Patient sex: F
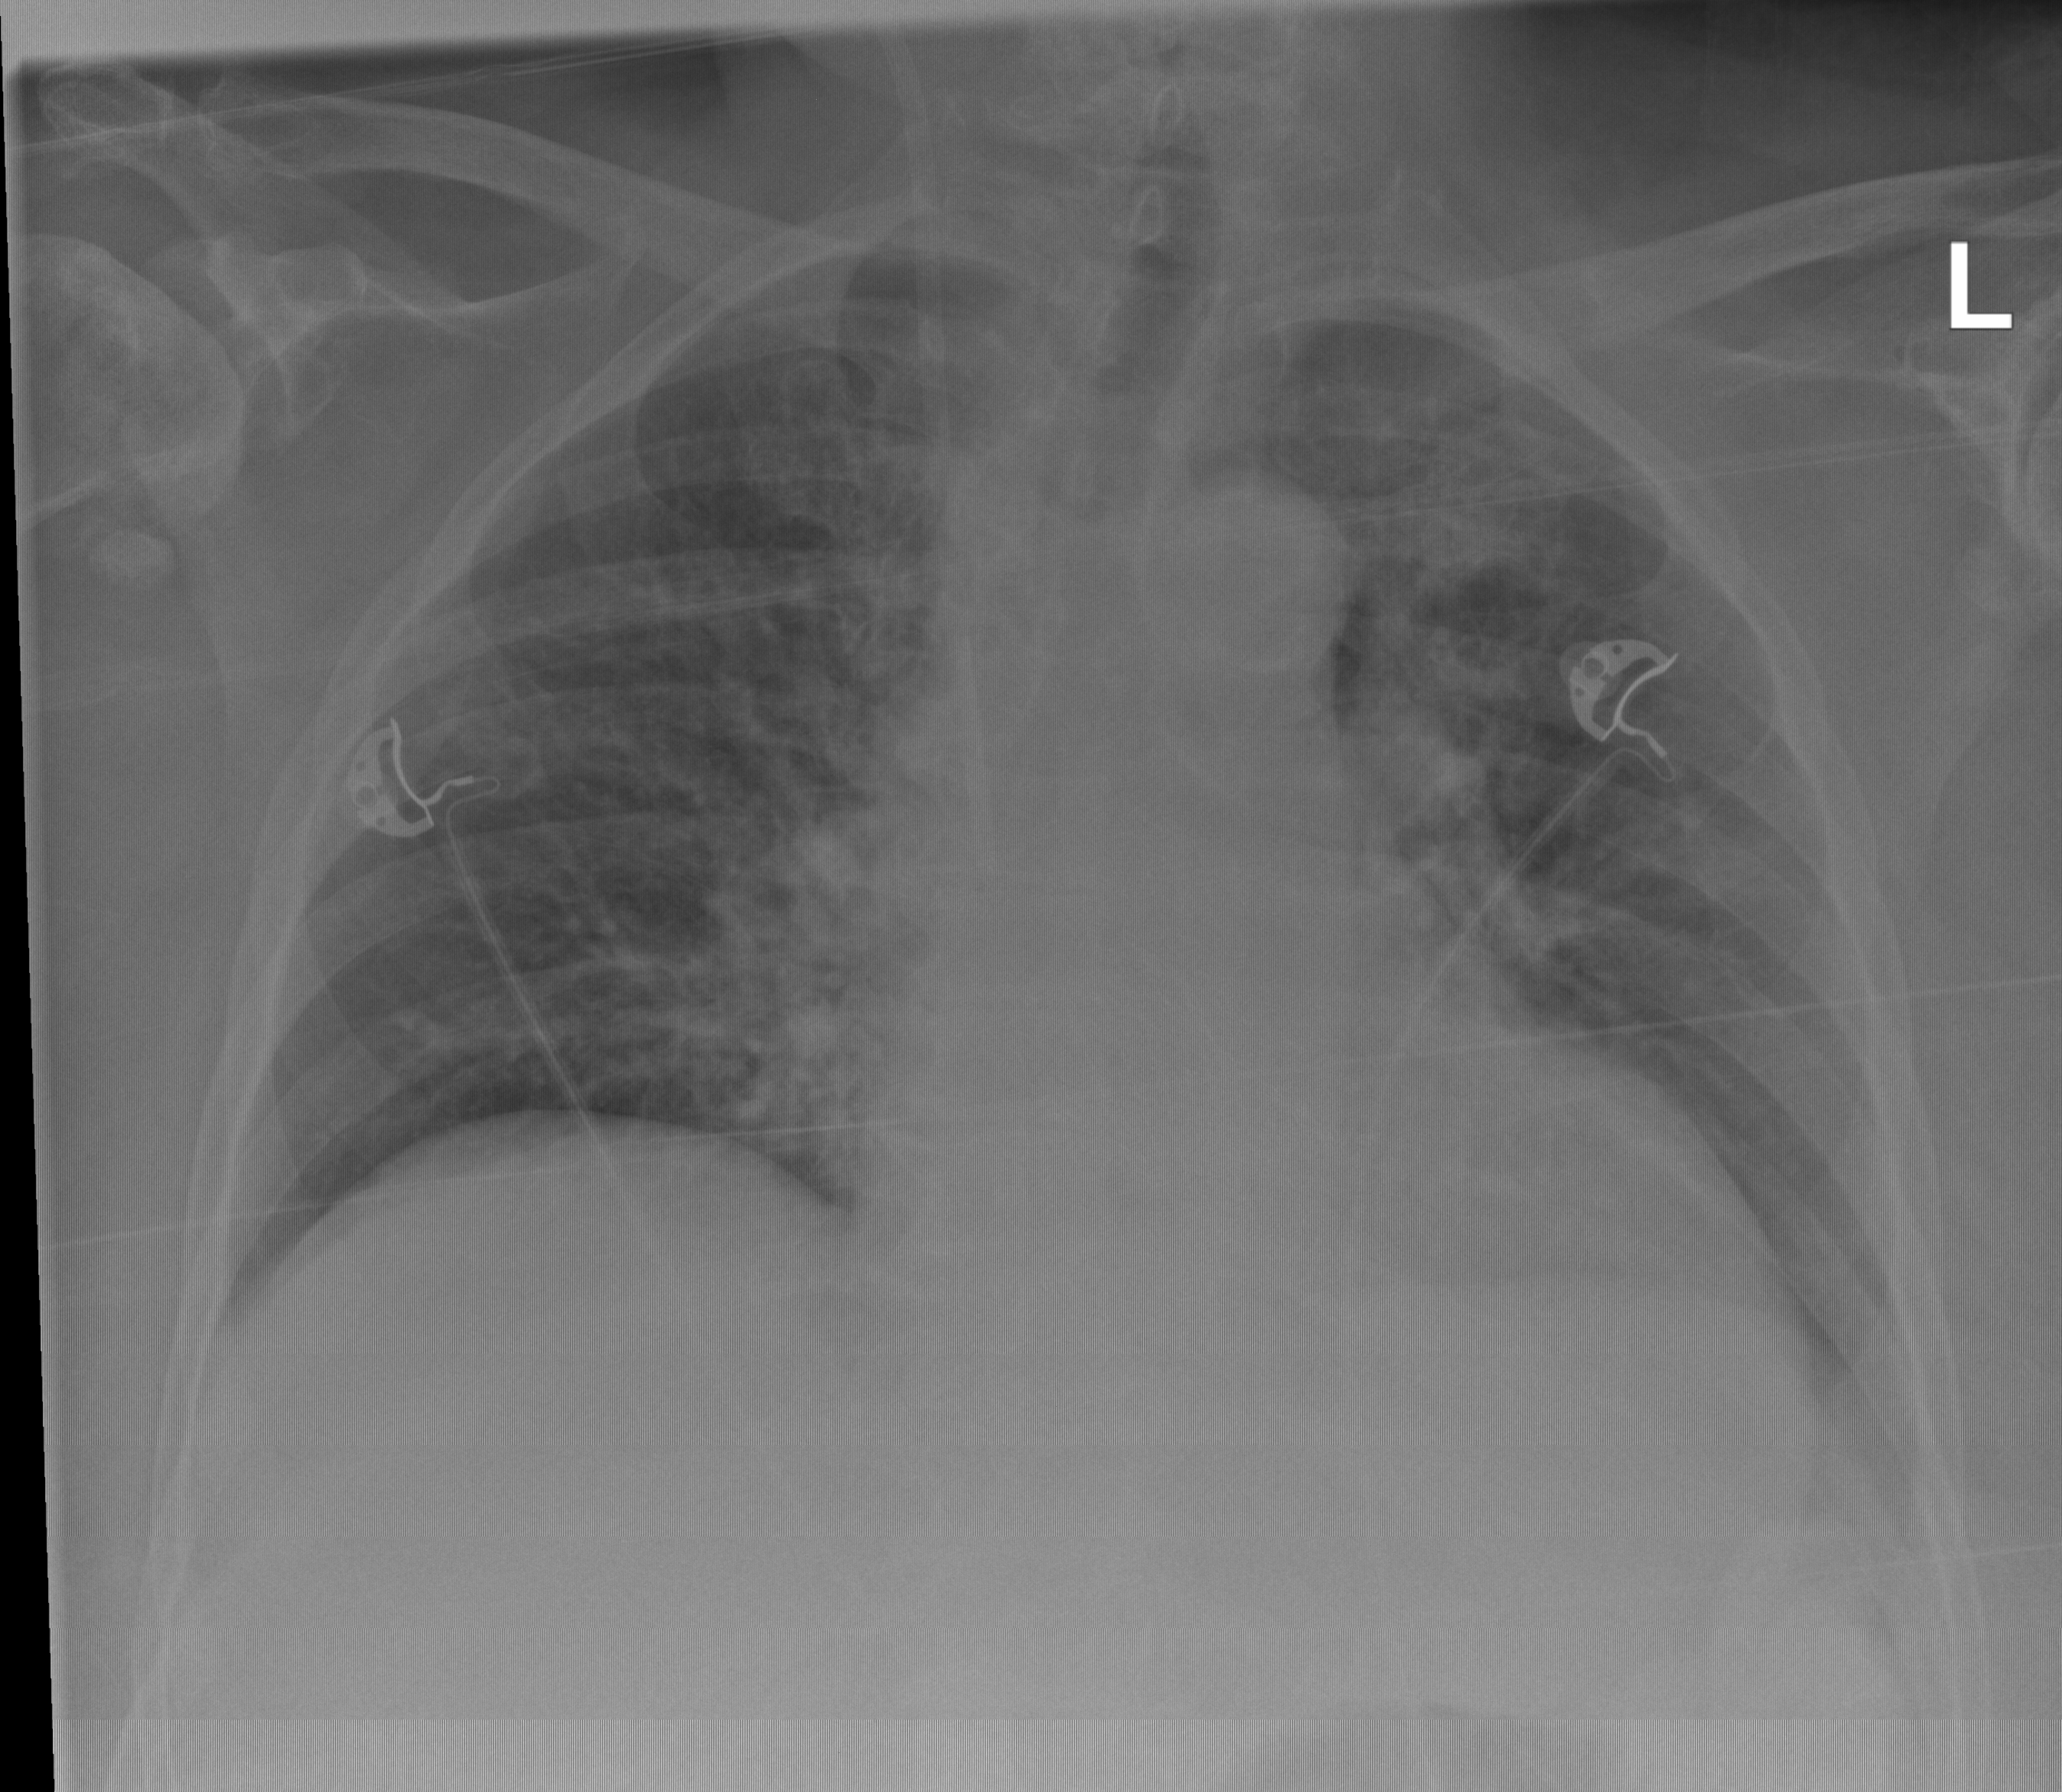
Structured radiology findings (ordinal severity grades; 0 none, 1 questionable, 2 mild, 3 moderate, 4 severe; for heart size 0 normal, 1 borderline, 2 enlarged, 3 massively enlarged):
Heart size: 1
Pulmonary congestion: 2
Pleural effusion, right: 0
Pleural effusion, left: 2
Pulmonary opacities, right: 2
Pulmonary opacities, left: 2
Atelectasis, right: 2
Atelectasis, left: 2